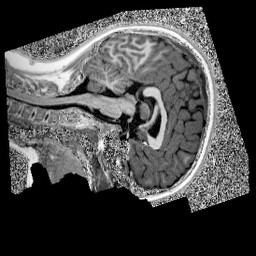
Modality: UNIT1
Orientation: sagittal
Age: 9
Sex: female
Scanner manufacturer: siemens
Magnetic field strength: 3 T
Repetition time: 4 s
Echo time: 0.00303 s